Current action and preconditions to check: trajectory_clear

Your task: For each precondition in the list above, predict whether it will hold at this action.

Consider the current scene as observed from the mobile robot's camera, and analyze the predicted future states of all dynamic agents (e.g., people, animals, vehicles, or any moving entities) within the NEXT SECOND.

IMPORTANT: Only answer "very likely" if you are absolutely certain—based on strong, clear evidence—that a dynamic agent will violate the precondition in the predicted future state. Do NOT answer "very likely" for unlikely, ambiguous, or low-probability risks.

Ask yourself for each precondition: Is there a high probability, with clear and convincing evidence, that the predicted future states of any dynamic agent will interfere with the predicted future state of the currently executing action within the NEXT SECOND, causing that precondition to fail?

Assess the risk level based on these predictions. Use "likely" or "very likely" if motions create a clear risk of interference.

Use "neutral" or "improbable" if agents are nearby but their predicted paths are clearly diverging or non-conflicting.

Failure Risk Categories: "very improbable", "improbable", "neutral", "likely", "very likely"

Answer Format: Output ONLY the probability_of_failure value from these categories: "very improbable", "improbable", "neutral", "likely", "very likely"

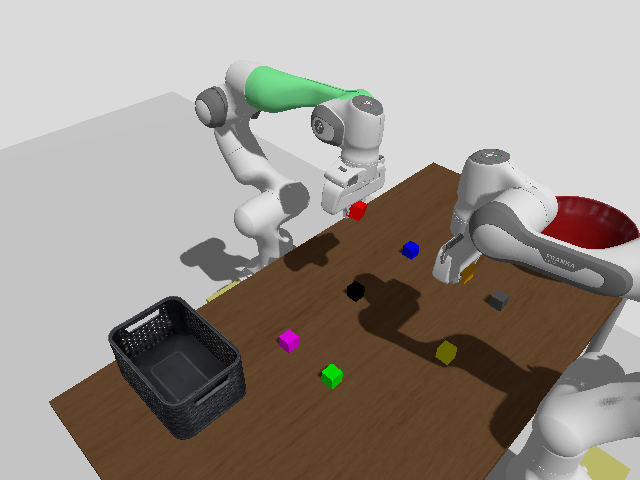

Answer: improbable